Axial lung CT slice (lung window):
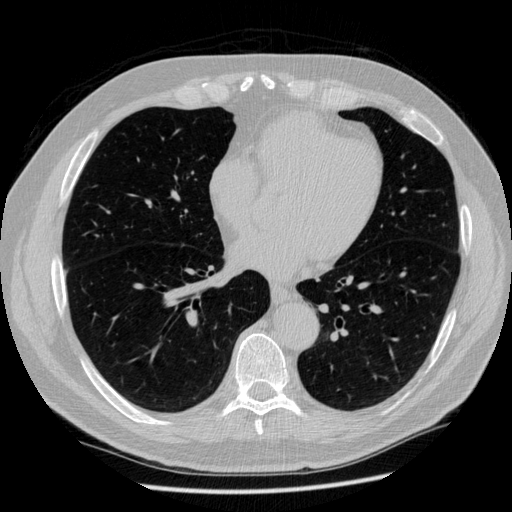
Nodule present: no